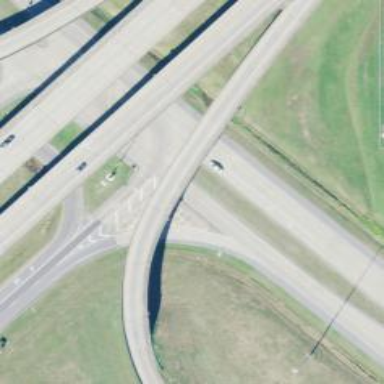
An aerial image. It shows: Primary link highway.